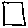
Label: square